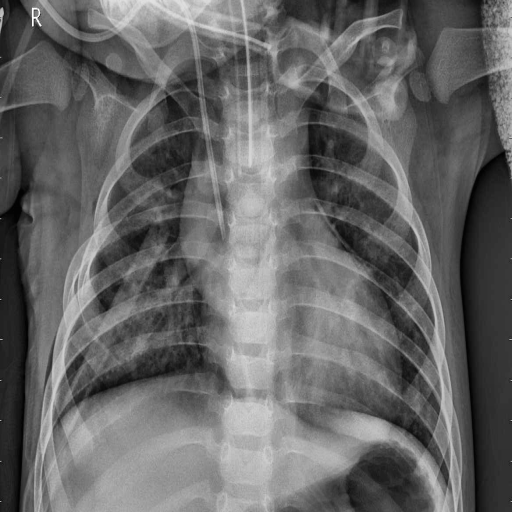
Finding: PNEUMONIA